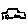
Label: car